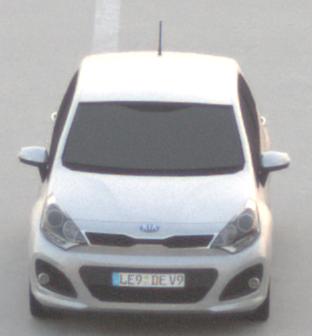
Make: KIA
Model: Rio 1.2
Detailed model: Rio (UB)
Model produced from: 2011/09
Model produced until: 2015/01
Doors: 3
Color: white
Road condition: dry road
Daytime: dawn
Contrast: low contrast